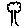
Label: tree